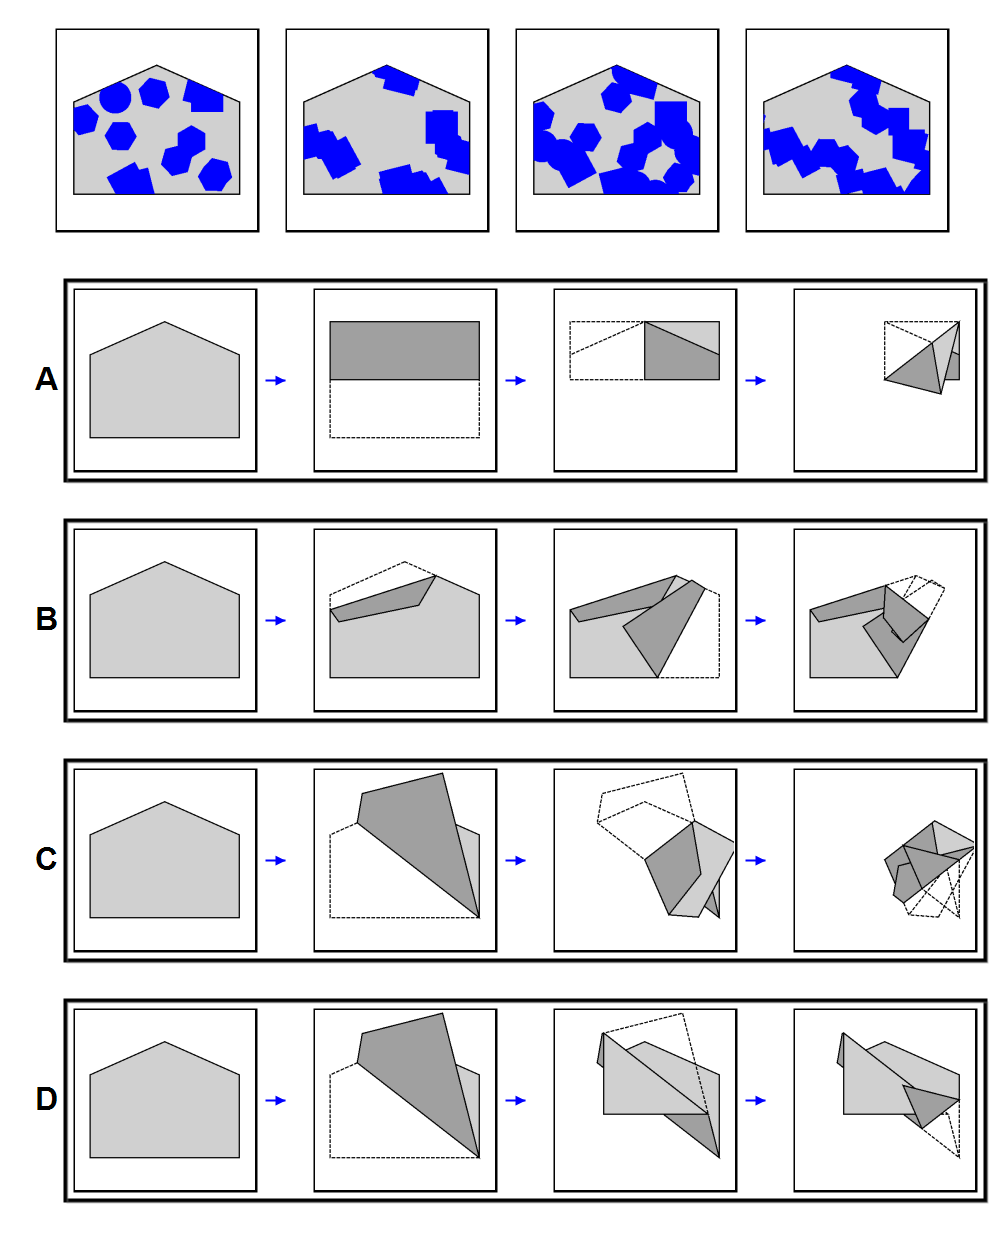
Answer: C